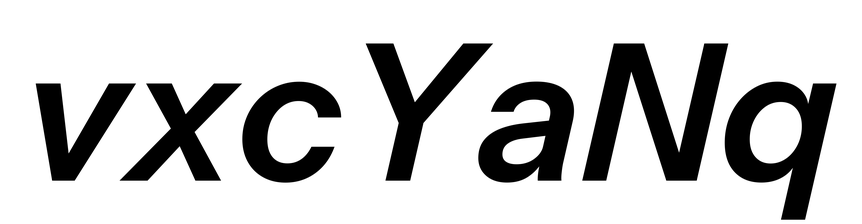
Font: InstrumentSans-Italic_SemiBold_Italic